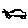
Label: car